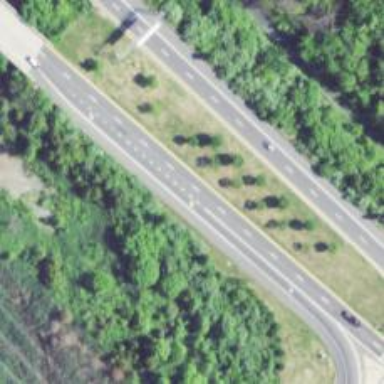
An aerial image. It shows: Expressway with asphalt surface classified as trunk highway.